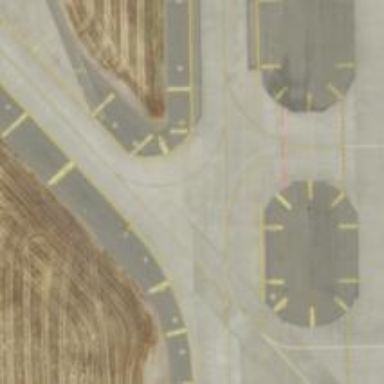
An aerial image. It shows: View of taxiway at the airport.